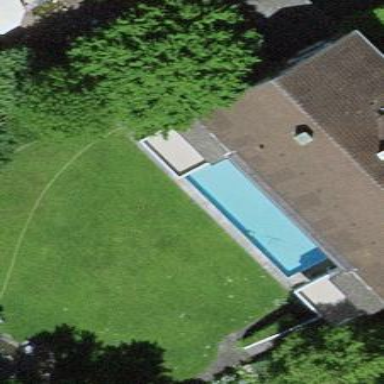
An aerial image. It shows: Swimming pool located in leisure land.